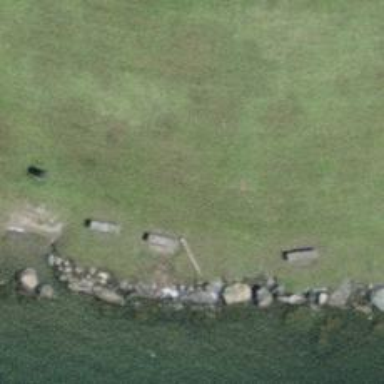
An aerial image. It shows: Concrete bench.